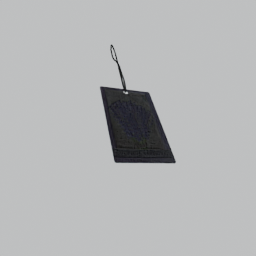
Label: decoration